Field crop: maize
Growth stage: 2
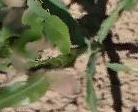
Species: maize